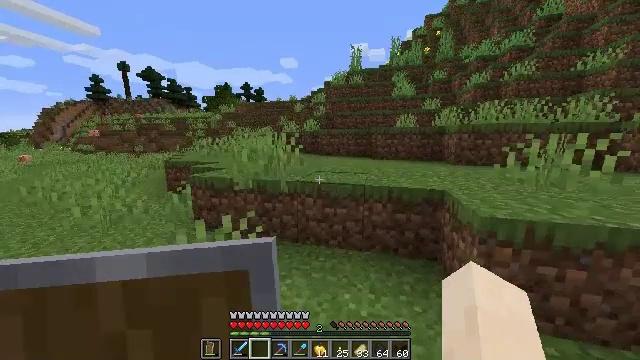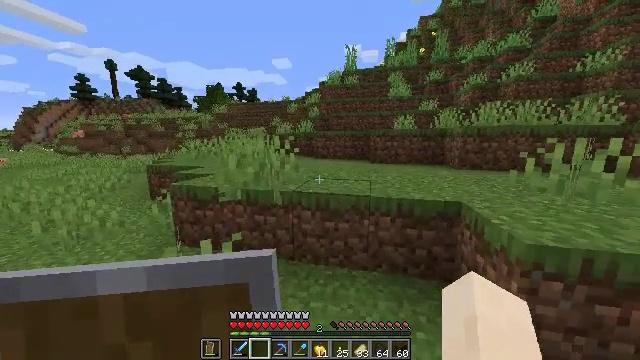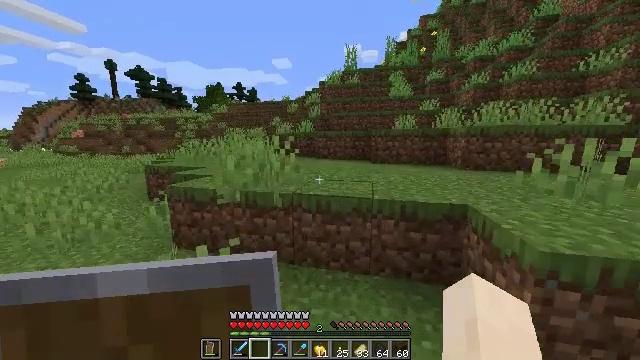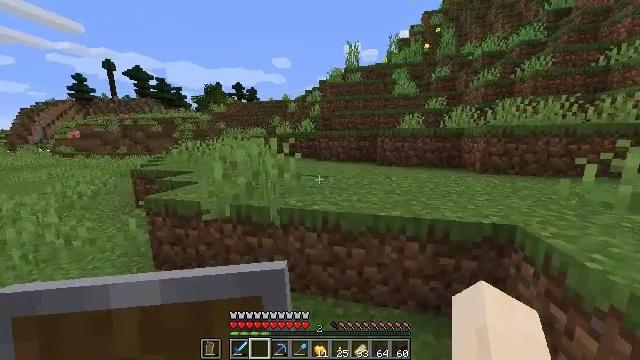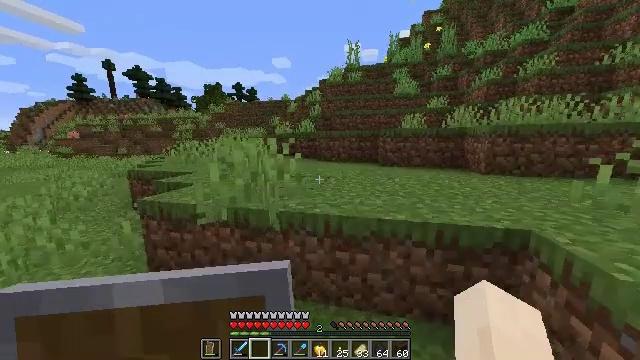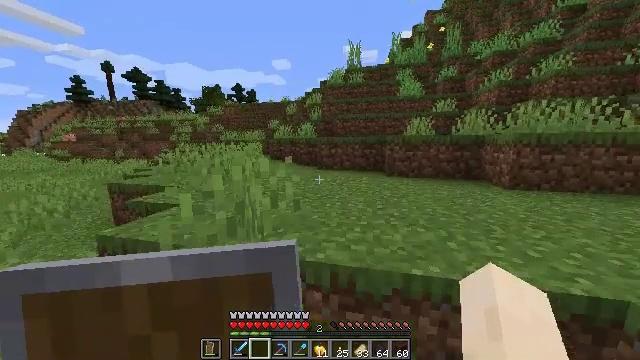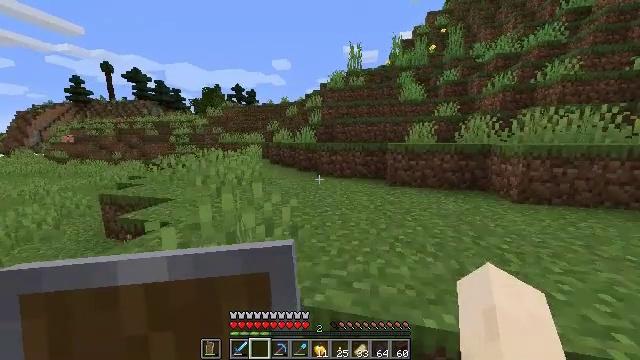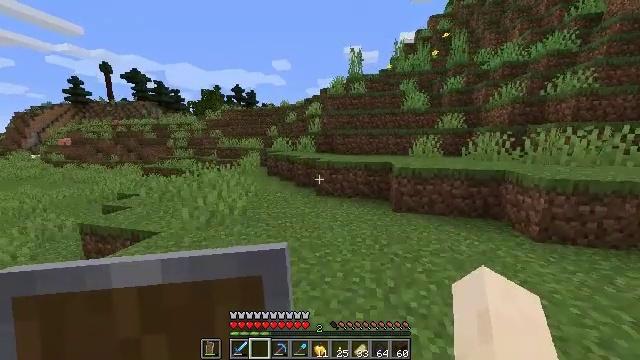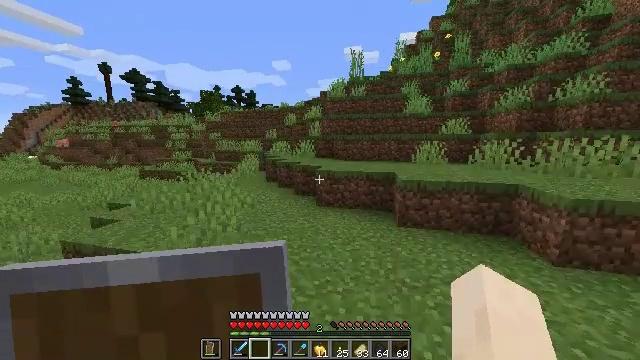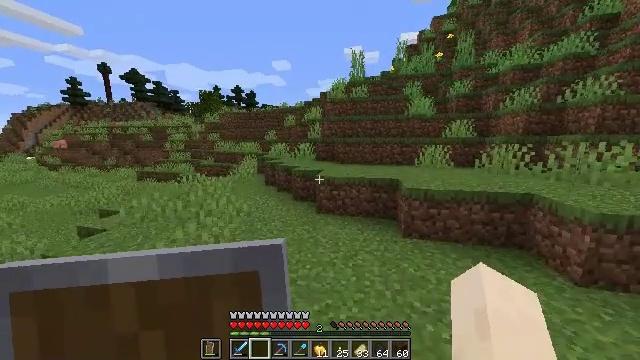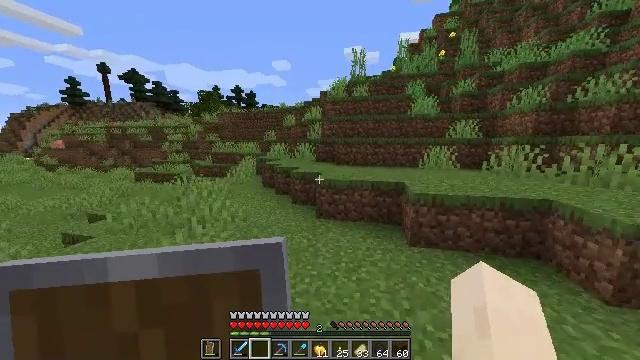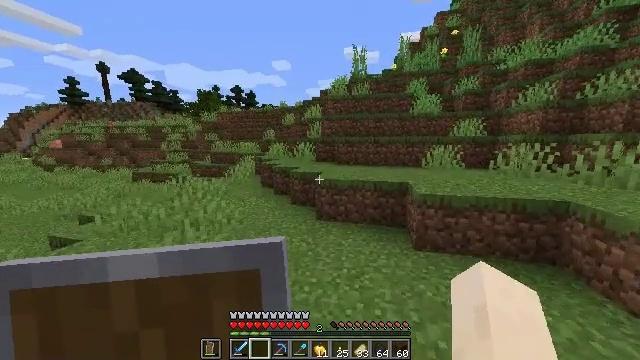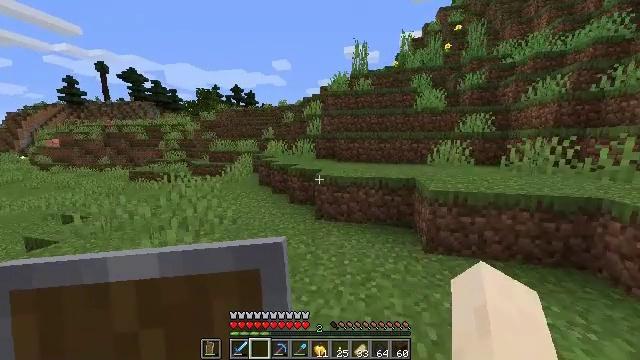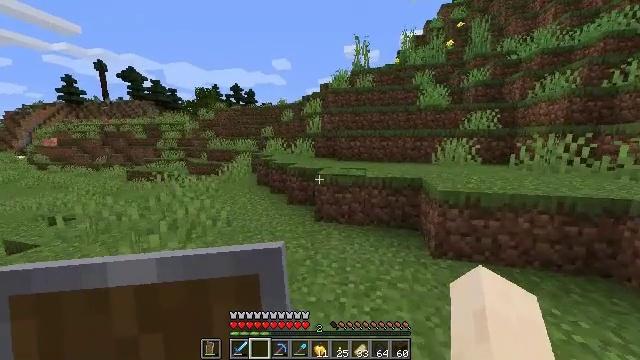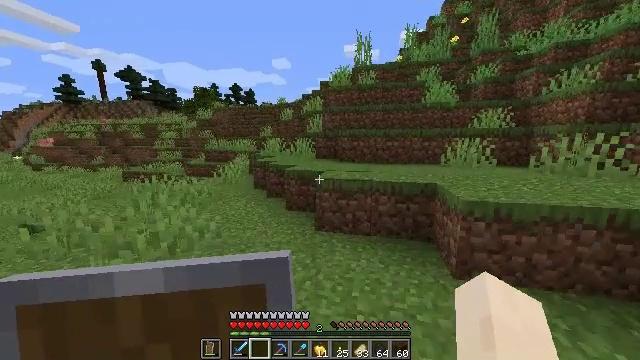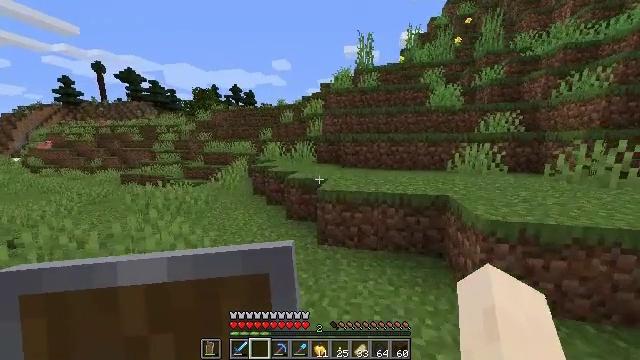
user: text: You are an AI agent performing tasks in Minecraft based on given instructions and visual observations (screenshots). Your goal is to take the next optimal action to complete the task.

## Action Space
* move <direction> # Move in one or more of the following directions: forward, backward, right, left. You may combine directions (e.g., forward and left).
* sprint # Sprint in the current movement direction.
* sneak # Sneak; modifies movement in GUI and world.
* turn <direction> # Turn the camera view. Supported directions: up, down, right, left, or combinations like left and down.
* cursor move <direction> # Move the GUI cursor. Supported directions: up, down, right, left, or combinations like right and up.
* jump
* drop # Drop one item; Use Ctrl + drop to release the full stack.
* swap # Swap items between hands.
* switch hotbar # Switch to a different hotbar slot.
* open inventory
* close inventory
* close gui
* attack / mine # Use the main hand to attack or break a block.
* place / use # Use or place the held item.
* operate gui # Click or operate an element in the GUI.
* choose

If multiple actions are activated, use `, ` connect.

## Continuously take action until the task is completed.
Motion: motion action
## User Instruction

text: Collect the grass block using a shovel.
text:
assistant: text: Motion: move forward, turn right
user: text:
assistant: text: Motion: move forward
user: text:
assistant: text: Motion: move forward
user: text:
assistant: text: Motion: move forward
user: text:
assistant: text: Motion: move forward, jump
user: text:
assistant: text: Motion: move forward, jump
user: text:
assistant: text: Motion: move forward, jump
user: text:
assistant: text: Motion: move forward, jump
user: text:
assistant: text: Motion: move forward, jump
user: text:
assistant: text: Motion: move forward, jump
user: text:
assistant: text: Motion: move forward, jump
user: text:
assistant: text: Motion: move forward, jump
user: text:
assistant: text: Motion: move forward, jump
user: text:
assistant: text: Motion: move forward, jump
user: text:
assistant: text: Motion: move forward and move left, jump
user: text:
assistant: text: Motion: move forward and move left, jump
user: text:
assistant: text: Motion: move forward and move left, jump
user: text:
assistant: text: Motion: move forward and move left
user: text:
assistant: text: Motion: move forward and move left
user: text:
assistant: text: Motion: move forward and move left
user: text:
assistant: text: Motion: move forward and move left
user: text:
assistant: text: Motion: move forward and move left
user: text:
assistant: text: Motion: move forward and move left
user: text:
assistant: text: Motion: move forward and move left
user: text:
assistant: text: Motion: move forward and move left
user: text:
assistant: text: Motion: move forward and move left
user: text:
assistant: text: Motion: move forward and move left, turn right
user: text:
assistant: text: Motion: move forward, turn right
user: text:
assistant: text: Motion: move forward, turn right
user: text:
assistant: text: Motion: move forward, turn right, jump